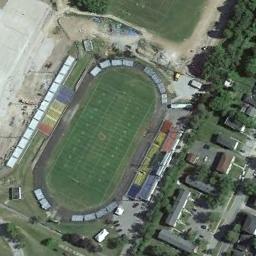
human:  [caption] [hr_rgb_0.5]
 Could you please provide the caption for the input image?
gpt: The ground track field with a gridiron is next to some houses .

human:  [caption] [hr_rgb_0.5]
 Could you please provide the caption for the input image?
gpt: There is a building on the left of the track .

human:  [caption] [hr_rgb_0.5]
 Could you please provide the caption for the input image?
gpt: The track and field is built on the lawn, A road away from the residential area, And there is a lot of vegetation around it .

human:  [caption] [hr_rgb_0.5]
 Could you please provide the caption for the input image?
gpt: There are many buildings next to the ground track field .

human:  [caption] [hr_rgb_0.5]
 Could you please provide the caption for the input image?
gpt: There are some buildings beside the ground track field .